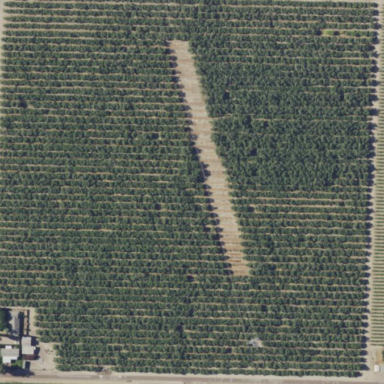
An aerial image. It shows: Orchard filled with almond trees.